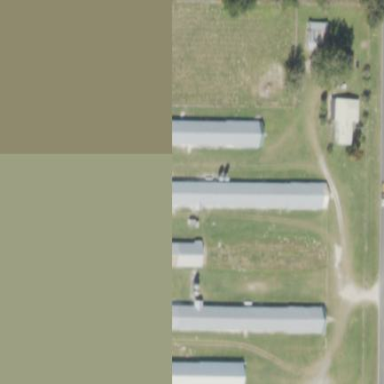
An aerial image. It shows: Poultry farmyard.